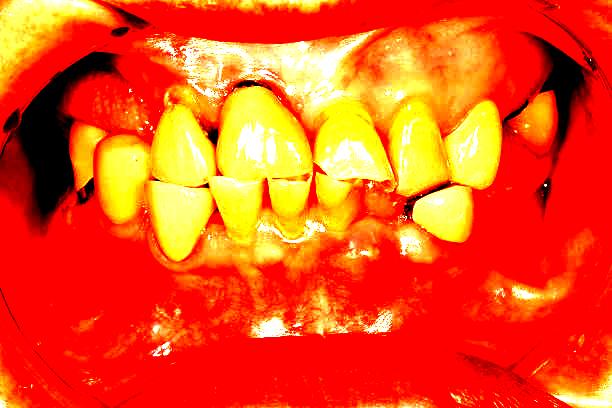
Condition: Calculus